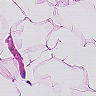
Metastatic tissue present: no